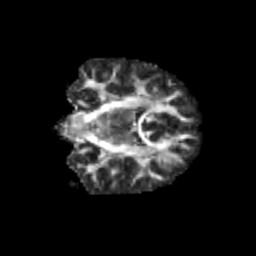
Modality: FA
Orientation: coronal
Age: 13
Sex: female
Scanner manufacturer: siemens
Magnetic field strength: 3 T
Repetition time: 3.8 s
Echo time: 0.07 s